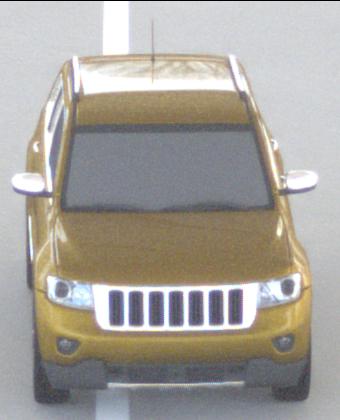
Make: Jeep
Model: Grand Cherokee
Detailed model: WK2
Model produced from: 2010
Model produced until: 2021
Doors: 5
Color: yellow
Road condition: dry road
Daytime: morning or afternoon
Contrast: low contrast